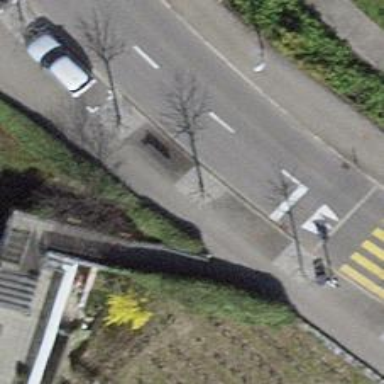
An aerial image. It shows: Bench for seating.